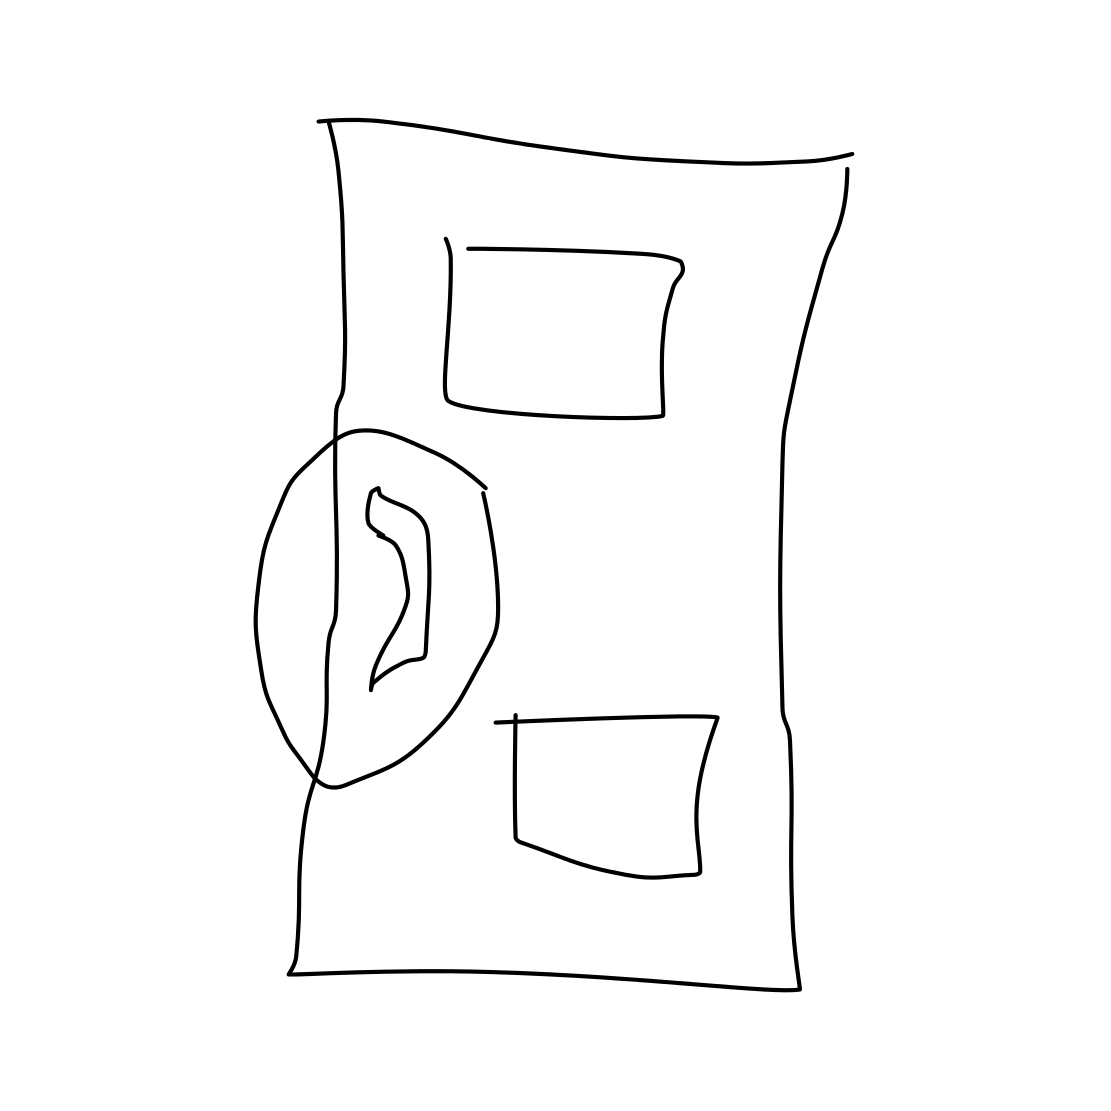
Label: door handle